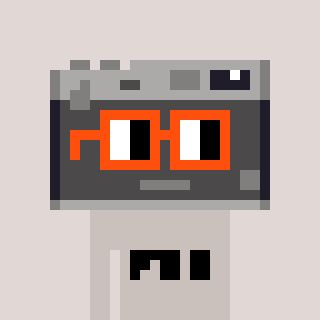
a pixel art character with square orange glasses, a camera-shaped head and a foggrey-colored body on a warm background